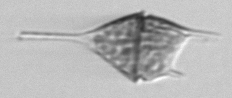
Label: Tripos_lineatus